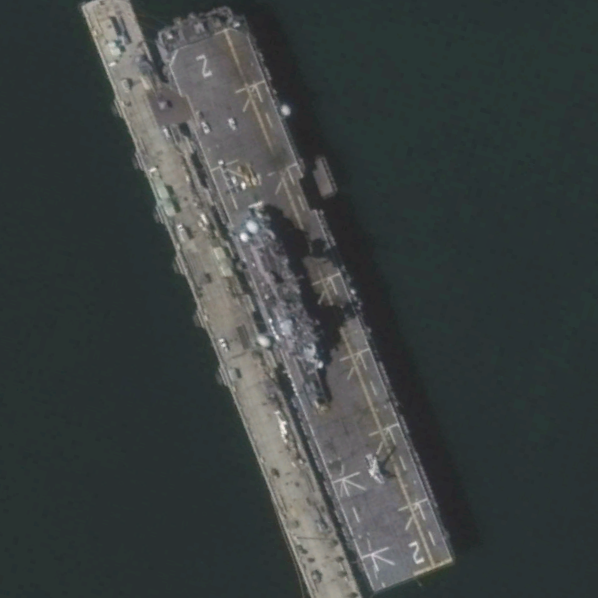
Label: assault